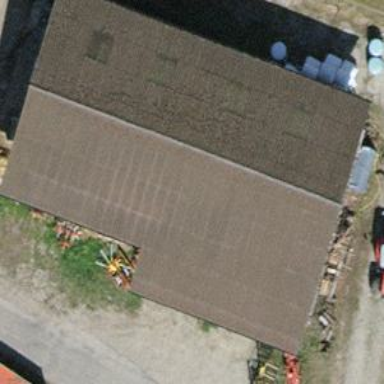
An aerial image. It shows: Shed.